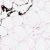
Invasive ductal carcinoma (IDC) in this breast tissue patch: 0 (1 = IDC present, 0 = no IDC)